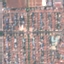
Land use / land cover class: Residential